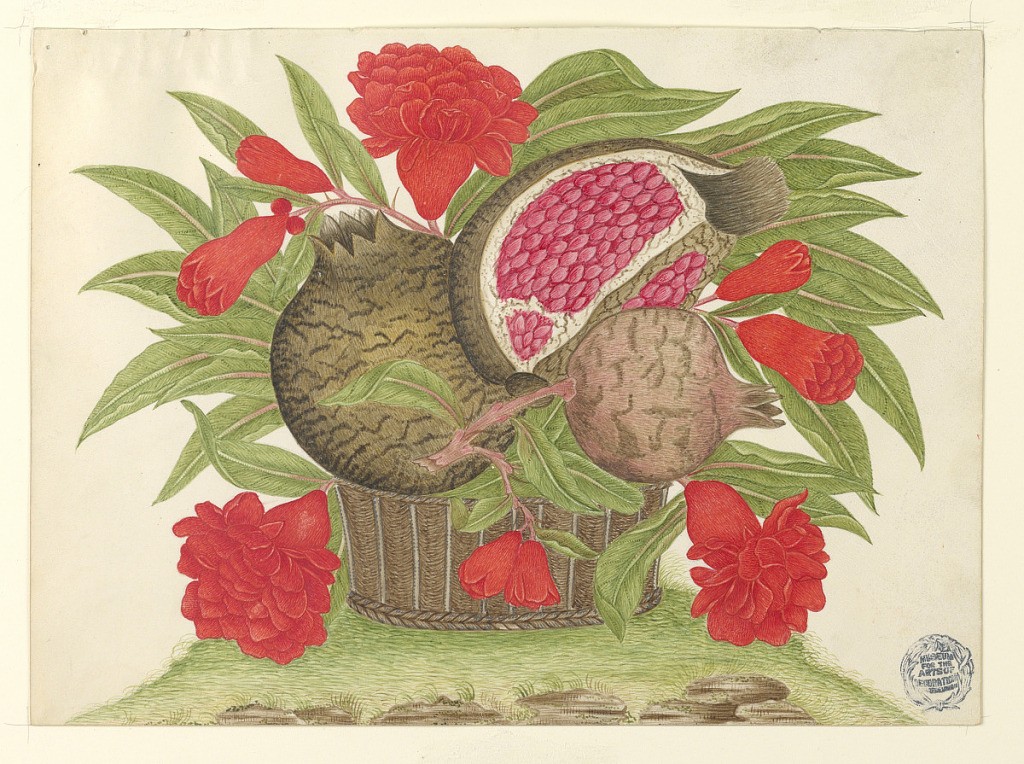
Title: Basket of Blossoms and Leaves with Pomegranates on Earth
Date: ca. 1800–1830
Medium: Pen and ink, graphite on coated wove paper
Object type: Drawing
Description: Basket of Blossoms and Leaves with Pomegranates on Earth